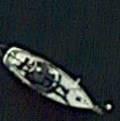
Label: Civil_yacht